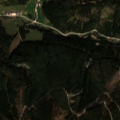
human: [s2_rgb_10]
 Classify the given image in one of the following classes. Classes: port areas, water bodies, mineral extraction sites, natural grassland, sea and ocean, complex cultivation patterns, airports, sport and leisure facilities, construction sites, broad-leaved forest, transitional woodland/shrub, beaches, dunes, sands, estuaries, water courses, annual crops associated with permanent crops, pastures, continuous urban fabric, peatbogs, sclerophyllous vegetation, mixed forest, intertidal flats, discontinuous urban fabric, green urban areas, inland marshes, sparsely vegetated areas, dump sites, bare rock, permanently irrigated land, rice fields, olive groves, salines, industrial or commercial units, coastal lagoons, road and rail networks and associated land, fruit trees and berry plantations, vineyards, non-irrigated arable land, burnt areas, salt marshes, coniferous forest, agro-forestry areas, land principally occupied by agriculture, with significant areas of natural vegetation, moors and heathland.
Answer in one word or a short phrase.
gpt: pastures, coniferous forest